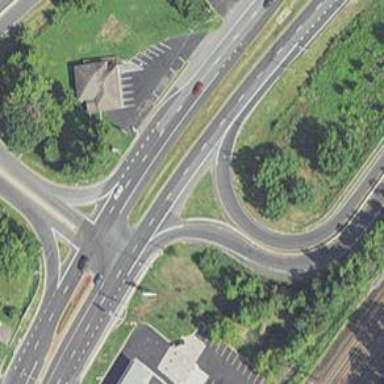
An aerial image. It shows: Asphalt trunk link road.